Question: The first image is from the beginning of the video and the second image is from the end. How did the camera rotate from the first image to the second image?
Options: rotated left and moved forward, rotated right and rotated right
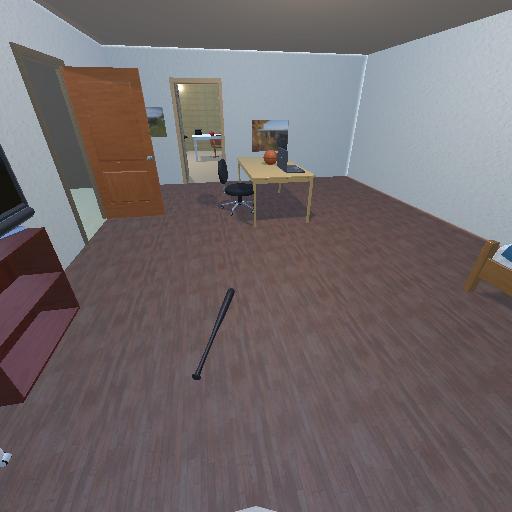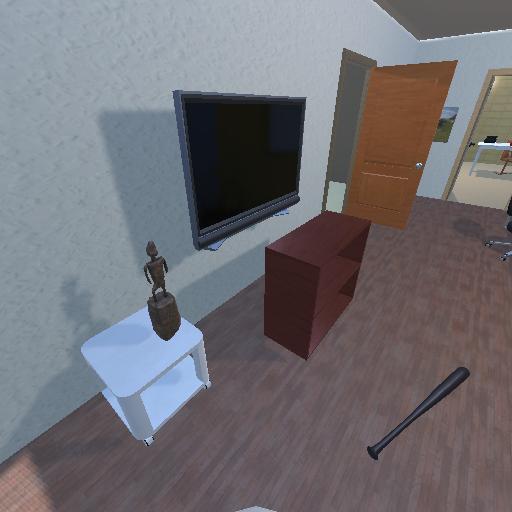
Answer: rotated left and moved forward